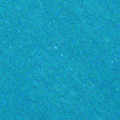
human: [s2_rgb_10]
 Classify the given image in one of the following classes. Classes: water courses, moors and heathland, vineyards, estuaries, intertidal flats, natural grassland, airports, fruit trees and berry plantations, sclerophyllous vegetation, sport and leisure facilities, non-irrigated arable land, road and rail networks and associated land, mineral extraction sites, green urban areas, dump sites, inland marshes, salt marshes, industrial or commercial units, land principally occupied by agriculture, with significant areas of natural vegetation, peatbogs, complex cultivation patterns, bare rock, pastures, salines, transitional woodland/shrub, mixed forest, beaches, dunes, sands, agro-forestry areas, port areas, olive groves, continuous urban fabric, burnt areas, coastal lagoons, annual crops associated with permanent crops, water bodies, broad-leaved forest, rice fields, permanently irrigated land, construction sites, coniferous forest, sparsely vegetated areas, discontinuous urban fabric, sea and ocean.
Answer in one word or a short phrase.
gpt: sea and ocean